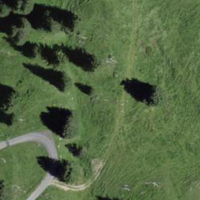
EUNIS habitat code: 43
Species observed at this site:
Picea abies